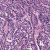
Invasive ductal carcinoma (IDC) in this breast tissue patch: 1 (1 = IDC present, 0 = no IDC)